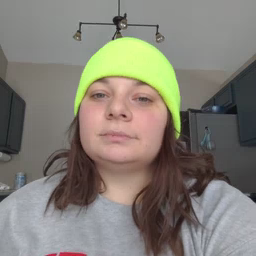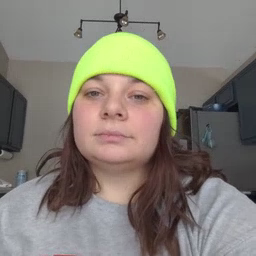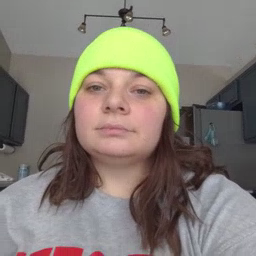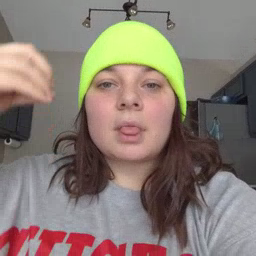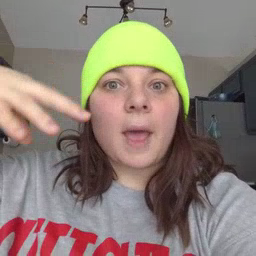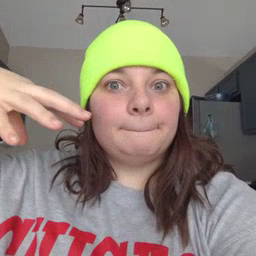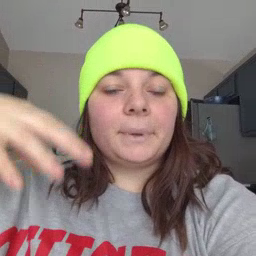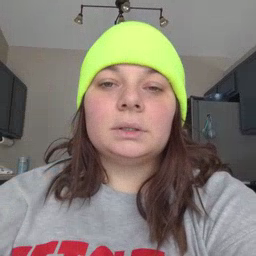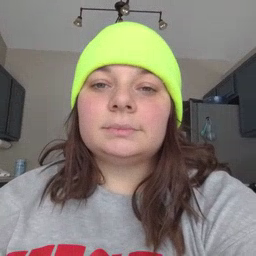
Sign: lamp